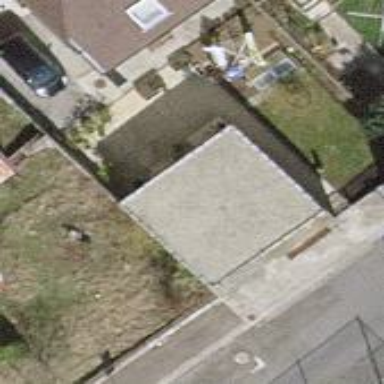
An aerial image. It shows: Garage with flat roof.